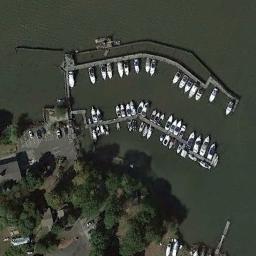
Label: harbor